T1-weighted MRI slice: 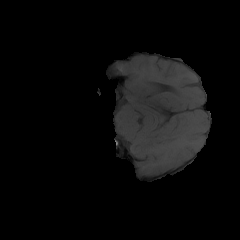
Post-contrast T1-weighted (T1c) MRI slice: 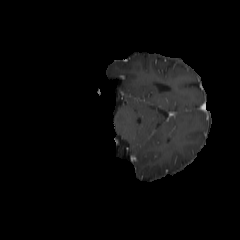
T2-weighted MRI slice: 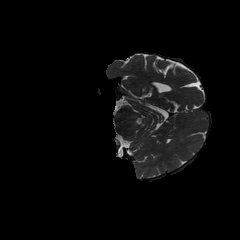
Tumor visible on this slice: no